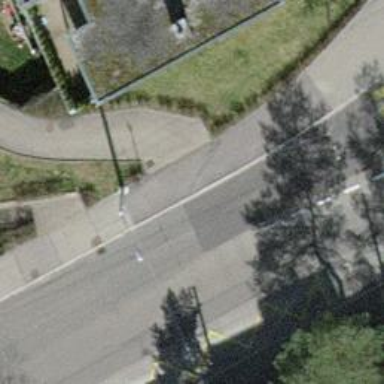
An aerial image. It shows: Bus stop for trolleybuses with designated stop position for public transport.